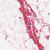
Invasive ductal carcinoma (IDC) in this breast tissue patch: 0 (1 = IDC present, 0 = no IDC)